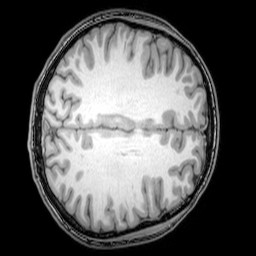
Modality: T1w
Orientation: axial
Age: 21
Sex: male
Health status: healthy
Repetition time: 0.081 s
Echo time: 0.037 s